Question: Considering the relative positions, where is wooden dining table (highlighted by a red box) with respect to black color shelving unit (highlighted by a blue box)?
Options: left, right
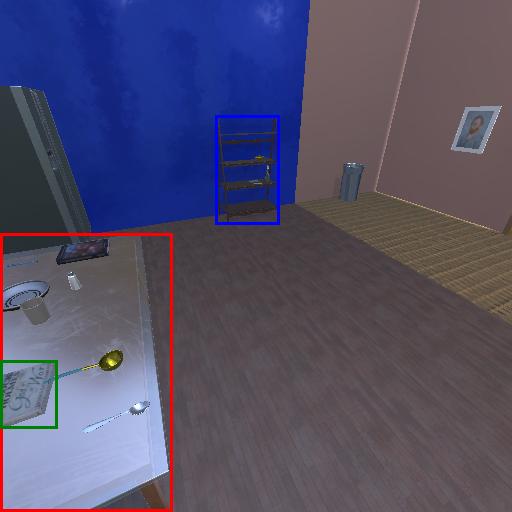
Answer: left